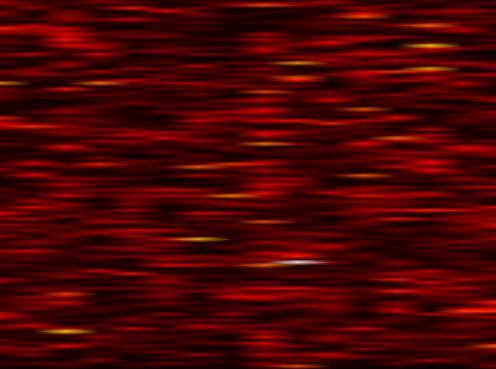
Label: FBMC